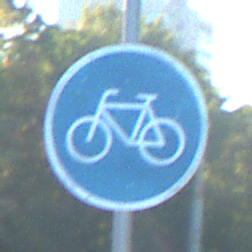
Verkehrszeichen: Radweg
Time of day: MorningAfternoon
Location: Outdoor (Urban)
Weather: Clear
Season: NotSpecified
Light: Natural